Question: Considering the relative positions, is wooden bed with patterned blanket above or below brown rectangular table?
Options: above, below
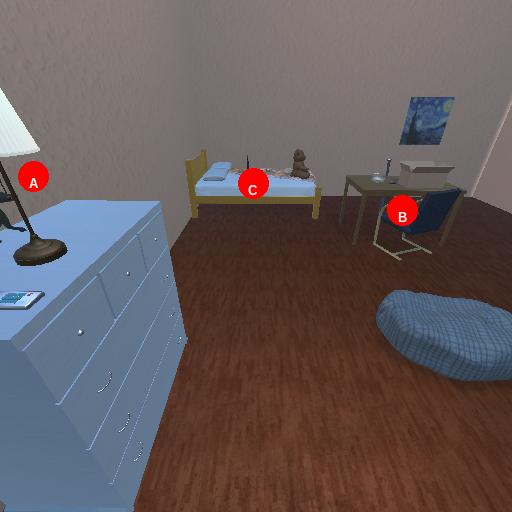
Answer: above